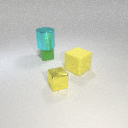
small green rubber cube below large cyan metal cylinder